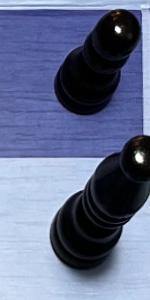
Label: Bishop_Black